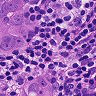
Metastatic tissue present: yes